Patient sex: M
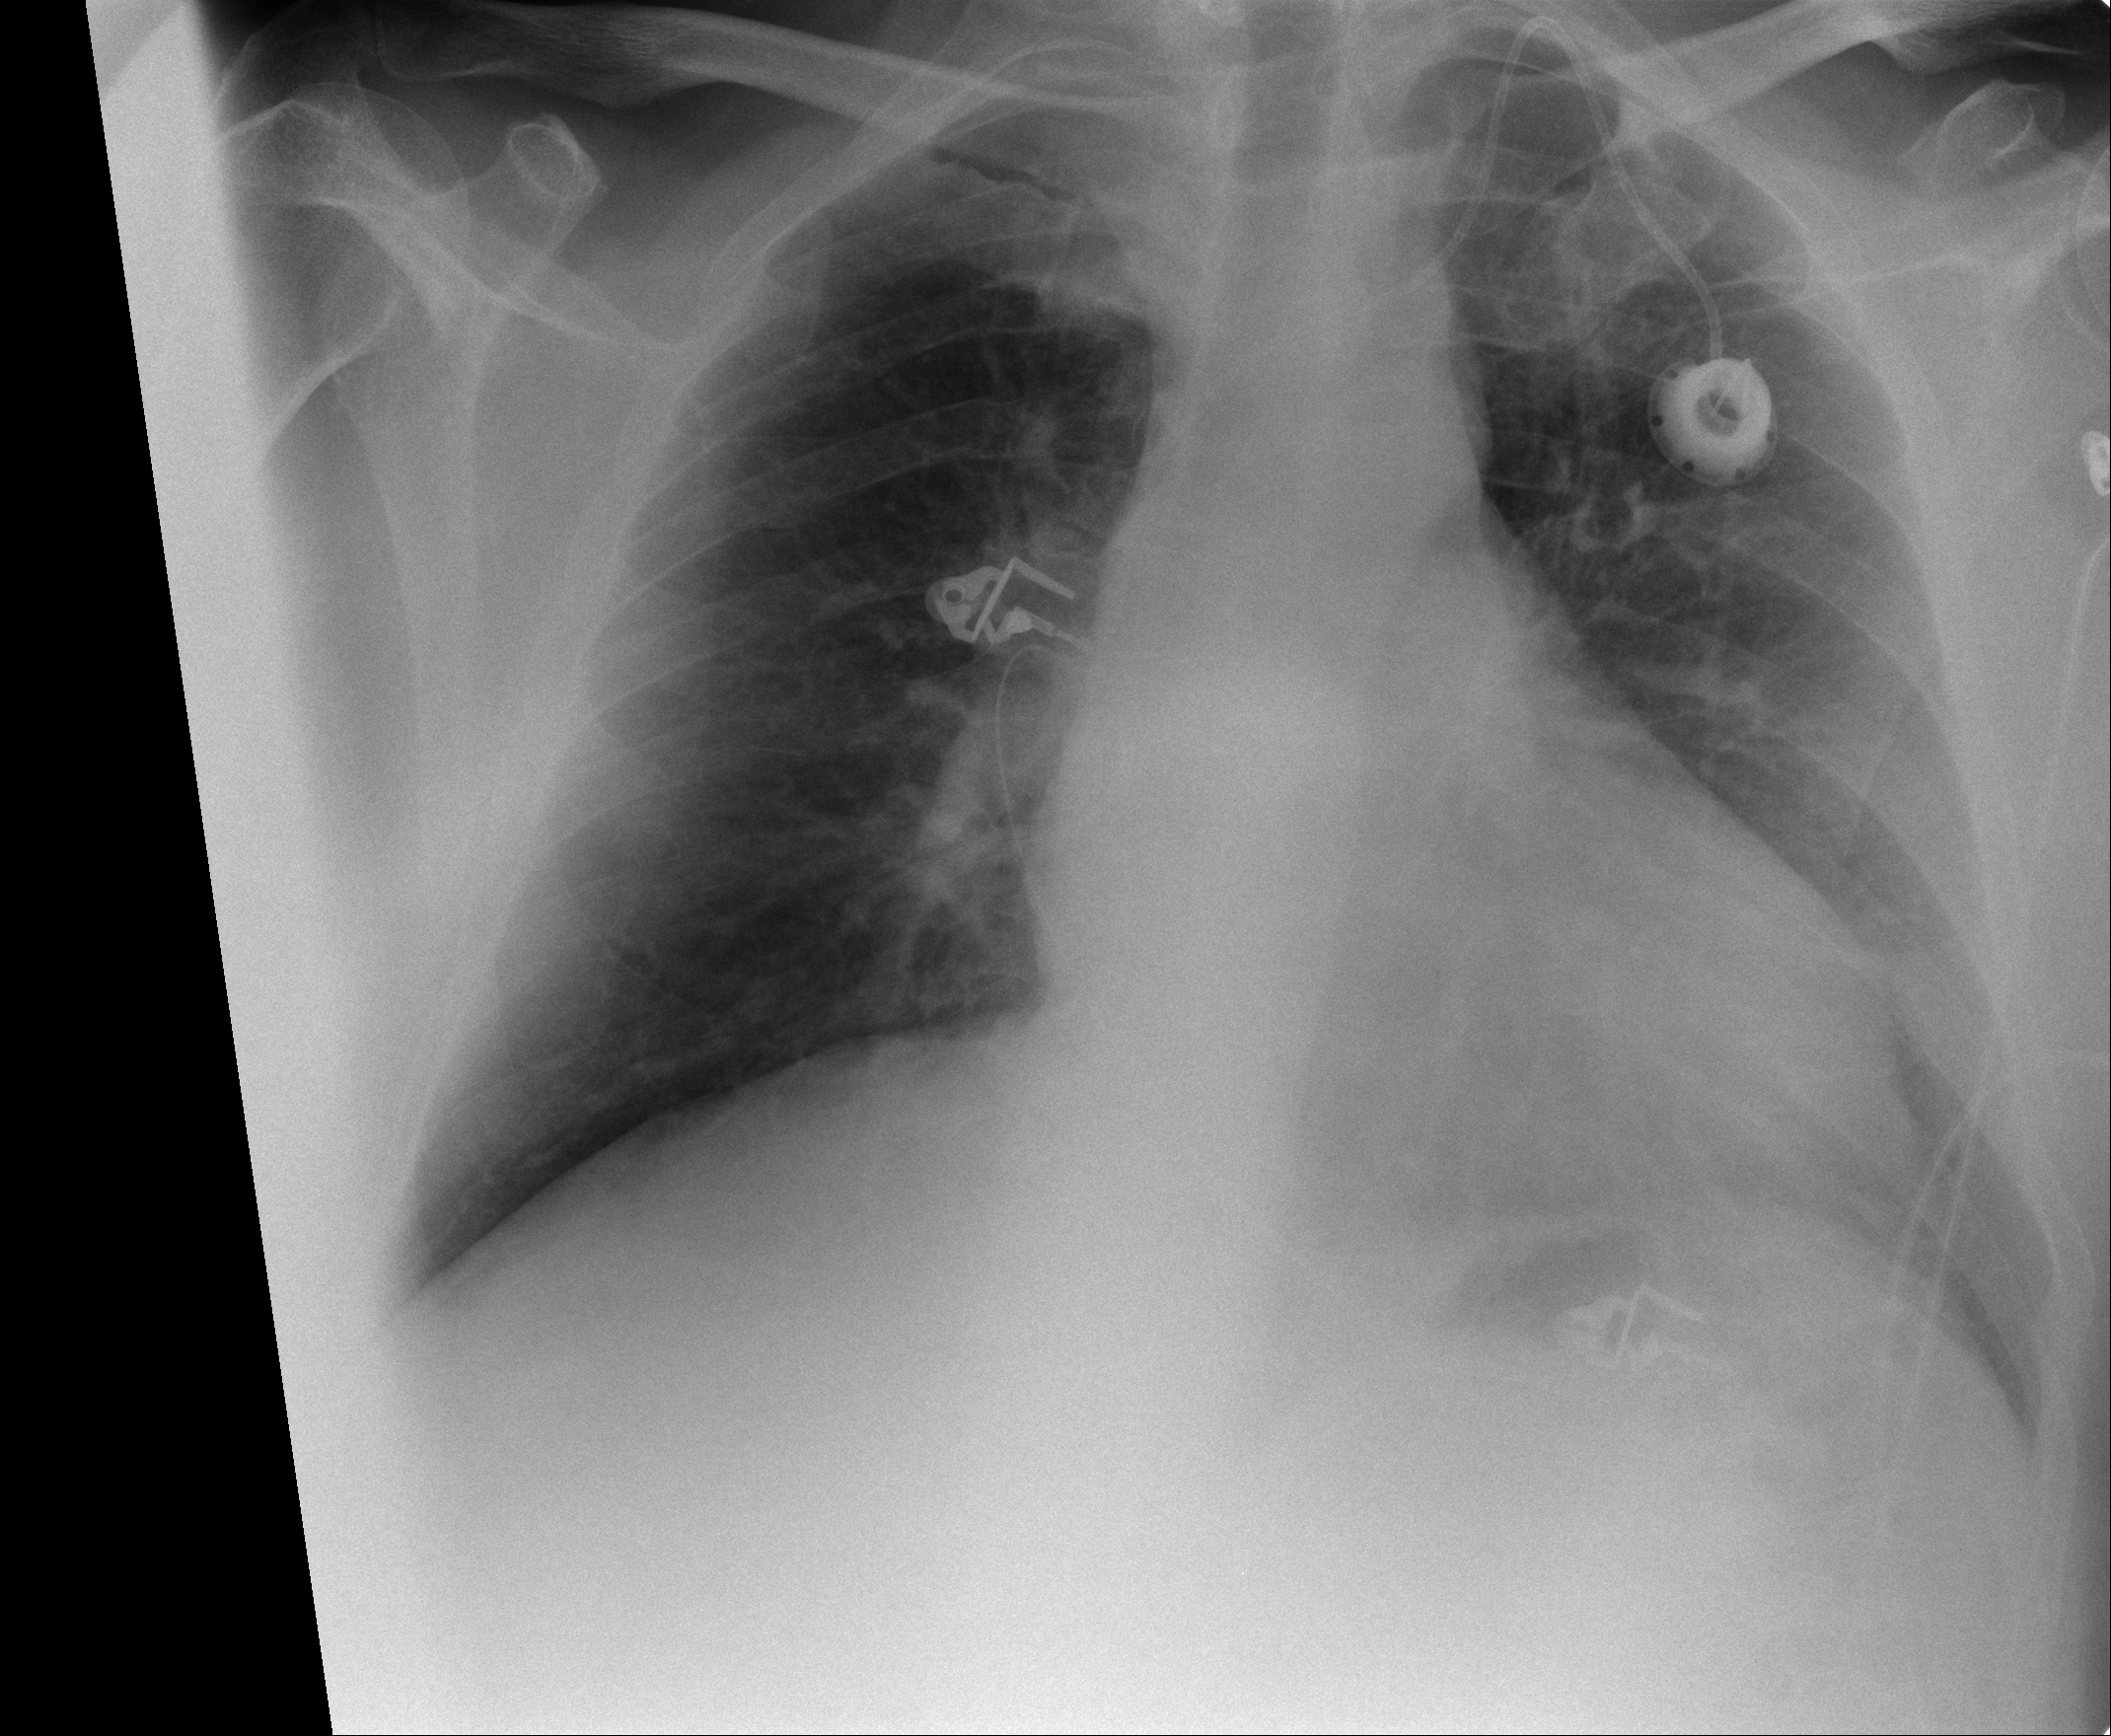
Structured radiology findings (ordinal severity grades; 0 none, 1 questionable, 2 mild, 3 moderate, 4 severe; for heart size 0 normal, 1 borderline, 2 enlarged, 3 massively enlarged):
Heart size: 1
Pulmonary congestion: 0
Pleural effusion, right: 0
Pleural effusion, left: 1
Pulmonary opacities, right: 0
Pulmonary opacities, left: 1
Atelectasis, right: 0
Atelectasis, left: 1